Question: I want to get the exact height of the visible layout programmatically as I shown in figure. I used Sherlock fragment activity as main activity which contain different fragments. I tried to get the height and width of the screen through Display and display matrix, but it give whole screen height and width.but i want to get only visible view of the child activity. please help me. thanks in advance.

(of Tabbar)
'''
<RelativeLayout
xmlns:android="http://schemas.android.com/apk/res/android"
android:layout_width="fill_parent"
android:layout_height="fill_parent" >
<TabHost
android:id="@android:id/tabhost"
android:layout_width="fill_parent"
android:layout_height="fill_parent" >
<LinearLayout
android:layout_width="fill_parent"
android:layout_height="fill_parent"
android:orientation="vertical" >
<FrameLayout
android:id="@android:id/tabcontent"
android:layout_width="@dimen/fr_layout_width"
android:layout_height="@dimen/fr_layout_height"
android:layout_weight="0" />
<FrameLayout
android:id="@+android:id/realtabcontent"
android:layout_width="fill_parent"
android:layout_height="@dimen/fr_layout_height"
android:layout_weight="1" />
<TabWidget
android:id="@android:id/tabs"
android:layout_width="fill_parent"
android:layout_height="@dimen/hdpi_tab_layout_height"
android:layout_weight="0"
android:background="@android:color/transparent"
android:gravity="bottom"
android:orientation="horizontal" />
</LinearLayout>
</TabHost>
</android.support.v4.widget.DrawerLayout>
'''
(Xml of child Activity)
'''
<?xml version="1.0" encoding="utf-8"?>
<ScrollView
xmlns:android="http://schemas.android.com/apk/res/android"
xmlns:tools="http://schemas.android.com/tools"
android:id="@+id/mainscroll"
android:layout_width="fill_parent"
android:layout_height="fill_parent"
tools:context=".MainActivity">
<LinearLayout
android:id="@+id/topliner"
android:layout_width="match_parent"
android:layout_height="fill_parent"
android:orientation="vertical"
>
</LinearLayout>
</ScrollView>
'''
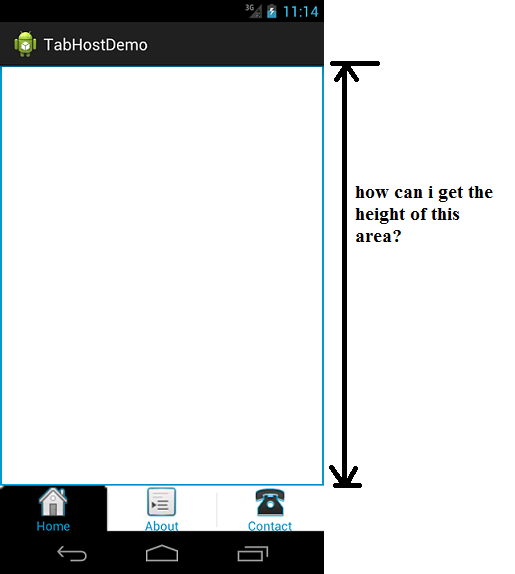
Answer: Sorry for Disturb , I solved my question for getting some ideas through other answer but i see some deprecated method which is suggested to solve it.
'''
int tabHeight = mTabHost.getTabWidget().getHeight();
int actionbarheight = getSupportActionBar().getHeight();//getActionbar() insted of for Api greater 13 than
'''
'''
public int getStatusBarHeight() {
int result = 0;
int resourceId = getResources().getIdentifier("status_bar_height", "dimen", "android");
if (resourceId > 0) {
result = getResources().getDimensionPixelSize(resourceId);
}
return result;
}
int statusbarheight = getStatusBarHeight();
'''
'''
Display display = getWindowManager().getDefaultDisplay();
if (Build.VERSION.SDK_INT <= Build.VERSION_CODES.HONEYCOMB_MR2)
{
width = display.getWidth(); // deprecated
height = display.getHeight()- (tabHeight + actionbarheight + statusbarheight );
}
else {
Point size1 = new Point();
display.getSize(size1);
width = size1.x;
height = size1.y - (tabHeight + actionbarheight + statusbarheight);//visible layout height
}
'''